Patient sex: F
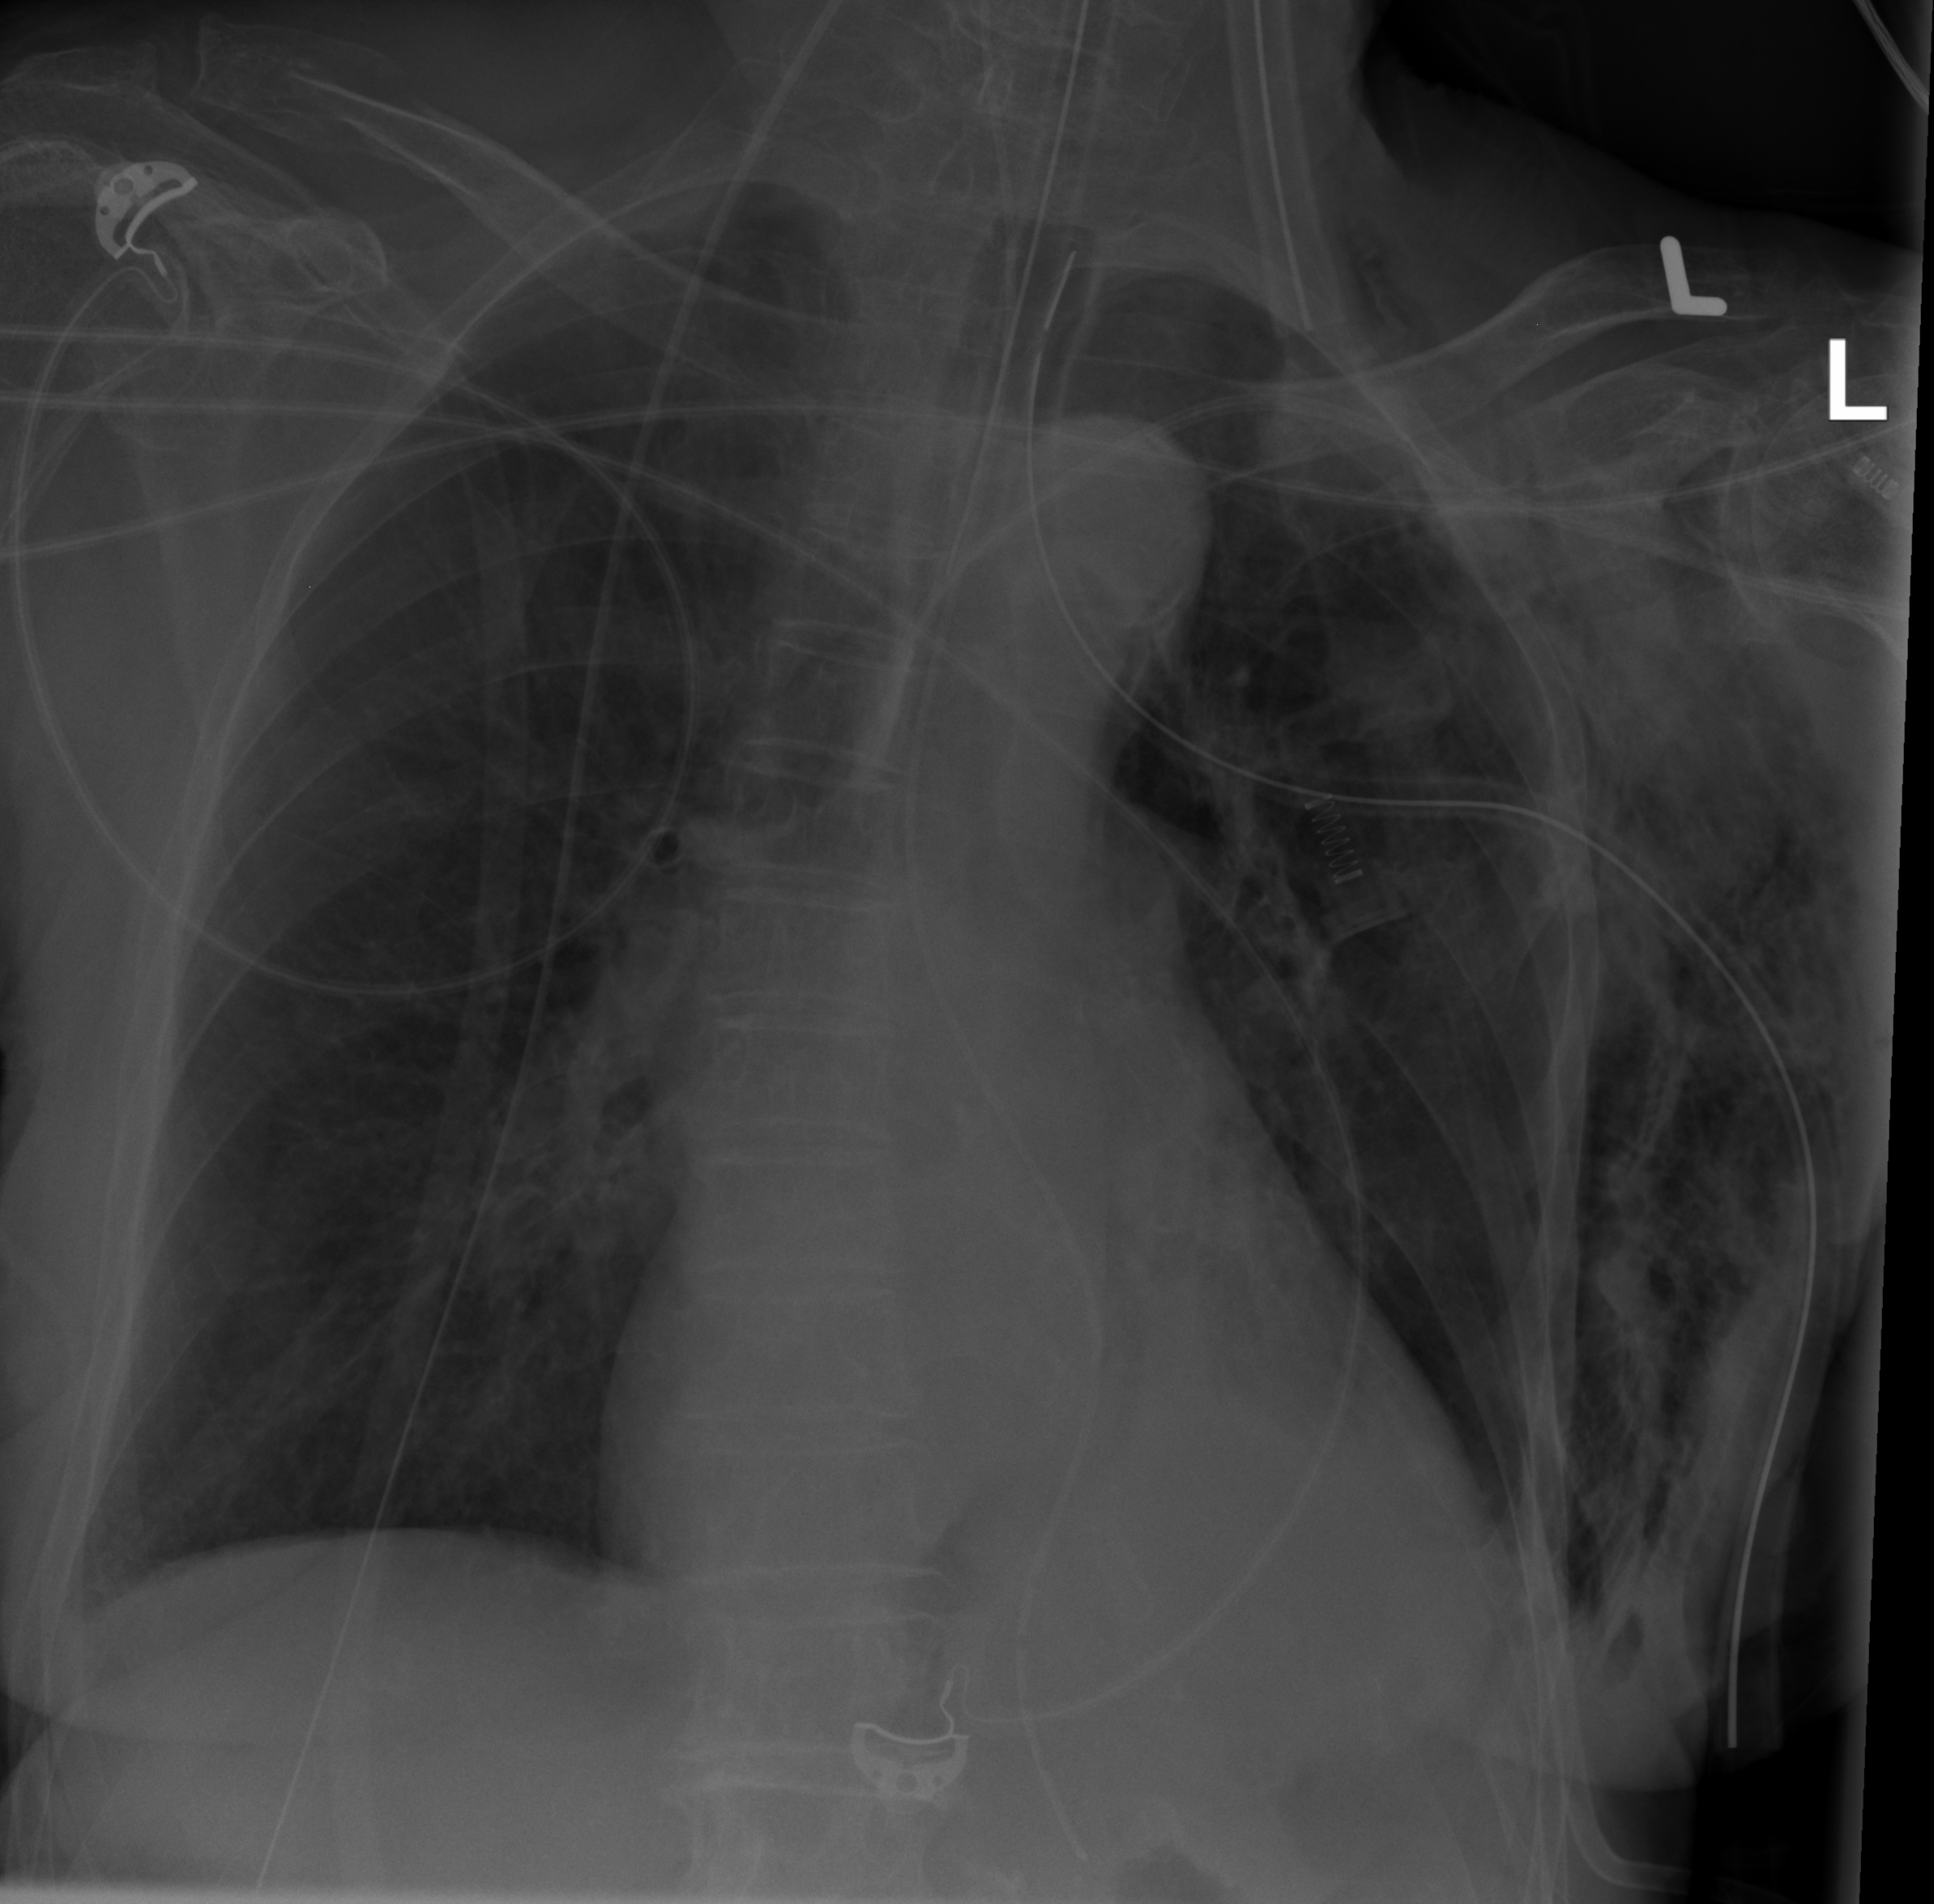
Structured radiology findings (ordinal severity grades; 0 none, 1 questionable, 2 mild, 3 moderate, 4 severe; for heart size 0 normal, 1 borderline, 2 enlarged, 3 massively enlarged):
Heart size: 1
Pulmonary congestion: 0
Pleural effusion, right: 0
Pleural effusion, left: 0
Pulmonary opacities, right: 0
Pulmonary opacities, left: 0
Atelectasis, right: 0
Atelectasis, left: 3